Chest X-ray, PA view. Patient: 28 years old, sex M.
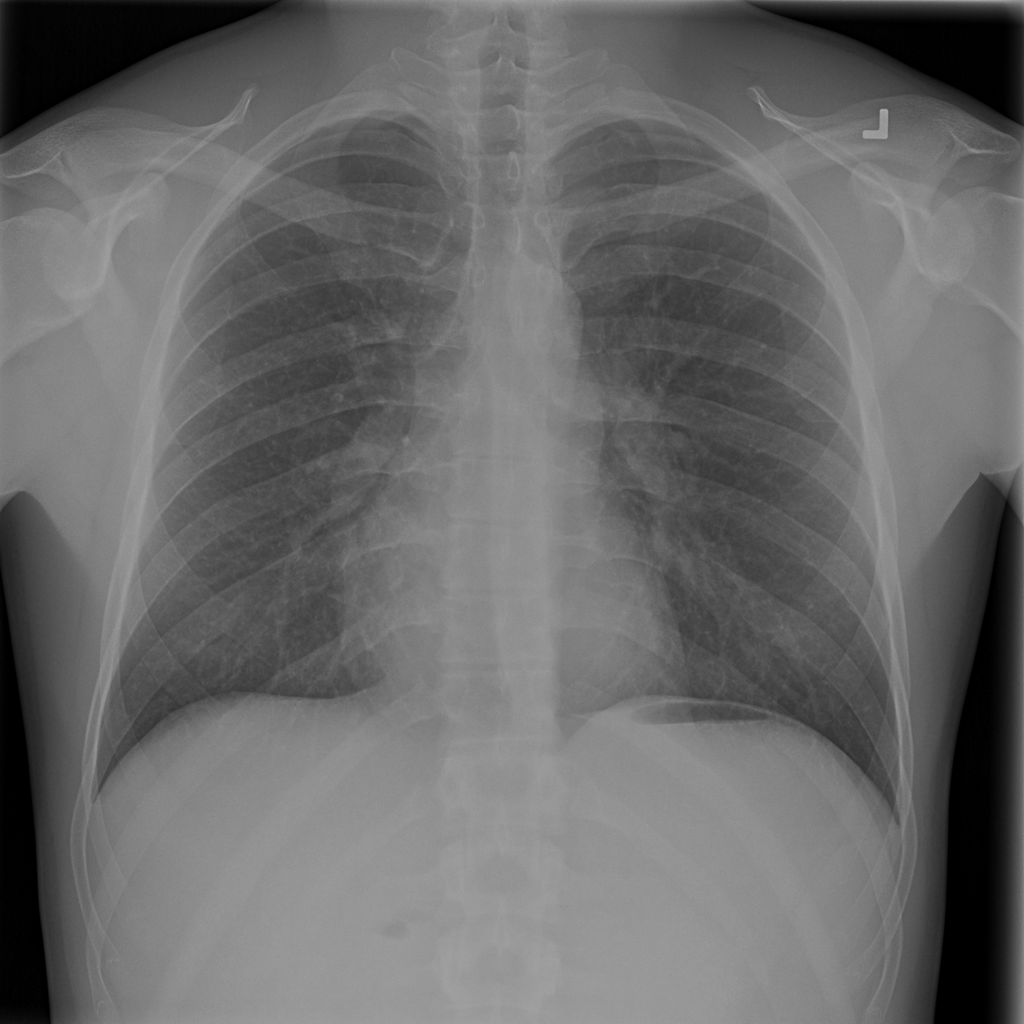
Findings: No Finding